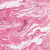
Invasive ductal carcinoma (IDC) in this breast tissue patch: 0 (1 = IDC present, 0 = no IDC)